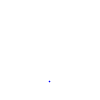
Particle: proton